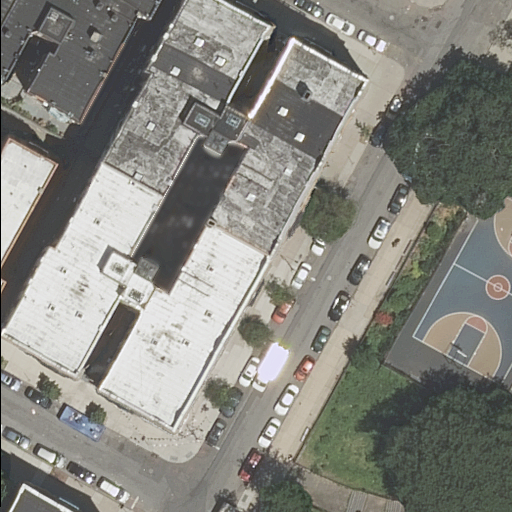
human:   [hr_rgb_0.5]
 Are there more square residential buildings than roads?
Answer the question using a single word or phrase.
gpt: no

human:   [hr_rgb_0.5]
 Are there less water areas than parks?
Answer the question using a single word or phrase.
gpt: yes

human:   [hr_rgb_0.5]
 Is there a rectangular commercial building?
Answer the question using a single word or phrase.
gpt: no

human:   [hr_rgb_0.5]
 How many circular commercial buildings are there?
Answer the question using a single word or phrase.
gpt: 0

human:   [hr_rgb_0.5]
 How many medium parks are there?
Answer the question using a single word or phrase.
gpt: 0

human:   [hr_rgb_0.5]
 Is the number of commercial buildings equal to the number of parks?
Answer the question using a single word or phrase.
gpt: no

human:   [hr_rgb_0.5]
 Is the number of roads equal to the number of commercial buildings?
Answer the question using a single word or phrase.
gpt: no

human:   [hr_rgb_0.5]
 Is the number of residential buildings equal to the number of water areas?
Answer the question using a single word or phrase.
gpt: no

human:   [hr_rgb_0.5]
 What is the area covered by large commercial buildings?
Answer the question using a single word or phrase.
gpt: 0m2

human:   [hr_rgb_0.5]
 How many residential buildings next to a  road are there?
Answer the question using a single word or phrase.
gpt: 6

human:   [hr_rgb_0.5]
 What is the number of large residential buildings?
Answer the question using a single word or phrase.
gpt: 2

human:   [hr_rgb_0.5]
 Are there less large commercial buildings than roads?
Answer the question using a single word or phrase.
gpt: yes

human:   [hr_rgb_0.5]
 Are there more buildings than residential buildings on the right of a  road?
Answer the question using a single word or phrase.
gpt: yes

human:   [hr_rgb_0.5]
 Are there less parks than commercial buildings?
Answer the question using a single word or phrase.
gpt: no

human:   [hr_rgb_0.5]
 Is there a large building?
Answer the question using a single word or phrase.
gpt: yes

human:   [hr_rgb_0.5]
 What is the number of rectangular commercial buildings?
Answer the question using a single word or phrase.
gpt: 0

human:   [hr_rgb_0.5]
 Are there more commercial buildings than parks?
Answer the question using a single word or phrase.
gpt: no

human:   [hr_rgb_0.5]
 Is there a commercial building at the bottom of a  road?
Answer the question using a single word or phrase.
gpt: no

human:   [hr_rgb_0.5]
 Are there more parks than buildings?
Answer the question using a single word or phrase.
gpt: no

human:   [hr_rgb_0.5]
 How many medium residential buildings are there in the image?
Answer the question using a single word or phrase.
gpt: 2

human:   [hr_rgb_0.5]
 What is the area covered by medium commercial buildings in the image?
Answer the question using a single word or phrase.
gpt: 0m2

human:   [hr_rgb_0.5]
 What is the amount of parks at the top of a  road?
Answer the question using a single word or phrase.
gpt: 1

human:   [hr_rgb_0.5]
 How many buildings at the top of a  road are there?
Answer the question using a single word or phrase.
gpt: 5

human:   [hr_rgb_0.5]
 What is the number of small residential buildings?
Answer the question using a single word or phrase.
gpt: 2

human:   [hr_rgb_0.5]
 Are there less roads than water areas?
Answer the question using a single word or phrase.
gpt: no

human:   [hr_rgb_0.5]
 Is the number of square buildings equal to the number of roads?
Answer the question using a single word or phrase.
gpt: no

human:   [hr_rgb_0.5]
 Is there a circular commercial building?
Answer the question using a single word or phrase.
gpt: no

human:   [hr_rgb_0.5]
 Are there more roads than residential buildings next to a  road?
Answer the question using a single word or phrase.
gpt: yes

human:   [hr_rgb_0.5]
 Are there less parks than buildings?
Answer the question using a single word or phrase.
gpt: yes

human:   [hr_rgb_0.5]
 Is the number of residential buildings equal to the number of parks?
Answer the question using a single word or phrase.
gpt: no

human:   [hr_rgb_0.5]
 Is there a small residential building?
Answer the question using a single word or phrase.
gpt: yes

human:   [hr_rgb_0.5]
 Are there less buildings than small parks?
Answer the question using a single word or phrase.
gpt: no

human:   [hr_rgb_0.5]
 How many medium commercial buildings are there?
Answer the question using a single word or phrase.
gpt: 0

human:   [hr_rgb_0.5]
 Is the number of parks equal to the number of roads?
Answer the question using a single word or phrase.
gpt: no

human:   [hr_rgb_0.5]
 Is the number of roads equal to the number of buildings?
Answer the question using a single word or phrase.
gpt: no

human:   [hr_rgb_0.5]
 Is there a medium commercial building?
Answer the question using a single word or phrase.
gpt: no